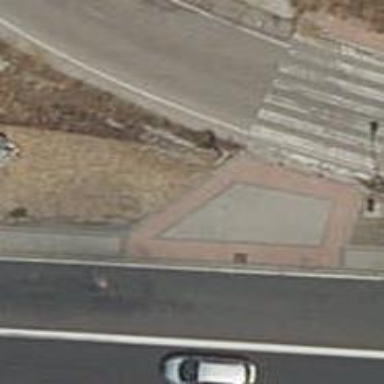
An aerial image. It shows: Bus stop with sheltered platform for public transport.